Question: I'm attempting to follow <URL>' keeps failing with error code 1813.
I've added a '.rc' resource file to my C++ project (I'm using Visual Studio 2013 as my IDE), and added a png file with the ID 'IDB_PNG1':

The tutorial defines the resource as 'IDR_SAMPLE_IMAGE IMAGE "turtle.jpg"', and then calls 'FindResource()' as
'''
FindResource(
NULL, // This component.
L"SampleImage", // Resource name.
L"Image"); // Resource type.
'''
I've a feeling that 'L"SampleImage"' is supposed to be 'L"IDR_SAMPLE_IMAGE"' and 'L"Image"' is supposed to be 'L"IMAGE"', since the provided values don't seem to exist anywhere, but my equivalent call doesn't work:
'''
FindResource(
NULL, // This component
"IDB_PNG1", // Resource name
"PNG", // Resource type
);
'''
What am I doing wrong?
I don't know if it's related, but whenever I use 'L"string"' in my code, I get an error ('Argument of type "const wchar_t *" is incompatible with parameter of type "LPCSTR"'), so I've been omitting the L which seems to have worked for every other example I've followed, so I don't think that's the issue here.
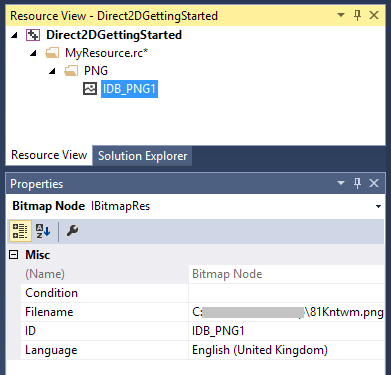
Answer: The sample is a little muddled with that "SampleImage" name. The confusing part is that Win32 resources may be identified with either strings or (16-bit) integers. The sample leads you to use strings (e.g. L"SampleImage"), but the Visual Studio IDE (and, frankly, most code I've come across) prefers integers. To allow both kinds, the Win32 resource functions take parameters of type LPCWSTR and callers are supposed to use a macro, MAKEINTRESOURCE, to convert an integer ID into a "pseudo string". The same applies for resource types. There are some built-in types (ICON, CURSOR, BITMAP, et al), but you can always define your own types using strings.
If you look around in your code, you should be able to find a header file (Resource.h, probably) with the definition for IDB_PNG1. It's most likely a small integer, so you need to use the MAKEINTRESOURCE macro. PNG was probably not defined anywhere, and it's not one of the built-in resource types, so the resource compiler treated it as a string and so should you.
e.g.
'''
FindResource(
NULL, // This component
MAKEINTRESOURCE(IDB_PNG1), // Resource name
L"PNG", // Resource type
);
'''
Try that and let us know if it works.